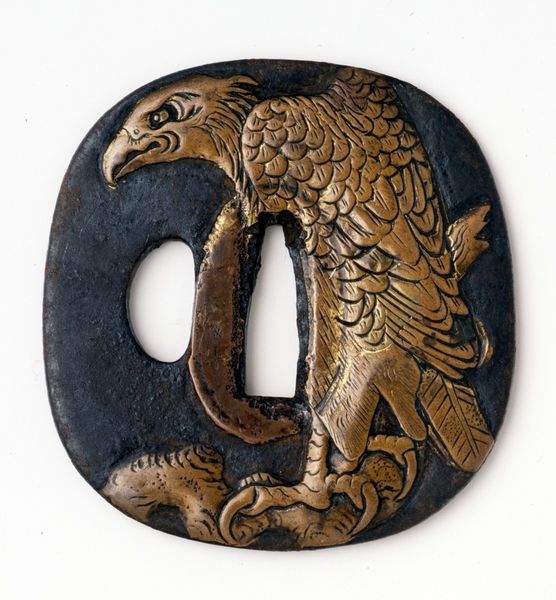
Standort: Hamburg
Institution: Museum für Kunst und Gewerbe Hamburg
Schlagwörter: adler, falke, flügel, vogel, schwarz, tier, federn, gefieder, auge, gold, japan, schnabel, metall, bronze, eisen, messing, vergoldet, zweig, asien, loch, schwert, waffe, krallen, löcher, wappen, greifvogel, schwertgriff, münze, munition, schmied, samurai, legierung, schmiedearbeit, vertrautheit, tsuba, stichblatt, griffwaffe, kaltwaffe, waffenzubehör, sentoku, stanze, netsume